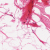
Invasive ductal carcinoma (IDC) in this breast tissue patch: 0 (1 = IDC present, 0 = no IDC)